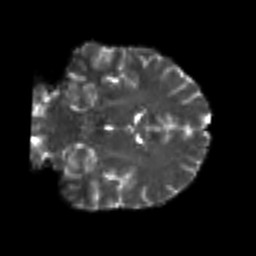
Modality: T2w
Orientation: coronal
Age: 30
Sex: male
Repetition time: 8.4 s
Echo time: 0.09 s